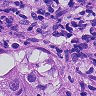
Metastatic tissue present: yes